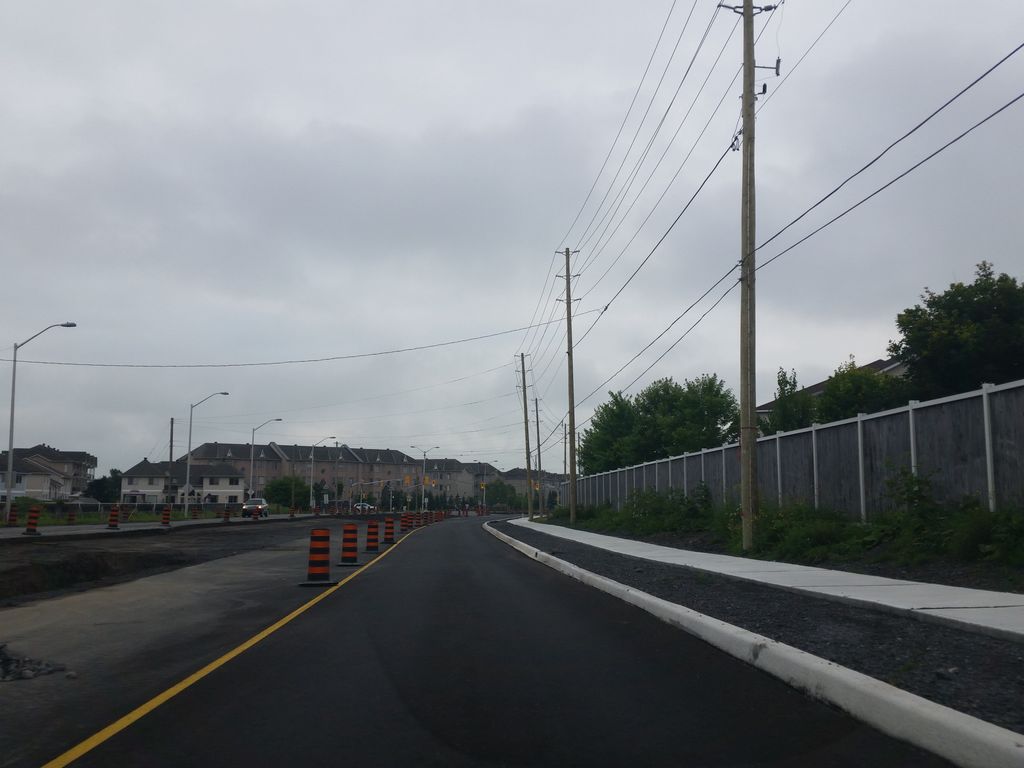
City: ottawa-gatineau